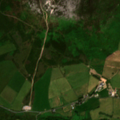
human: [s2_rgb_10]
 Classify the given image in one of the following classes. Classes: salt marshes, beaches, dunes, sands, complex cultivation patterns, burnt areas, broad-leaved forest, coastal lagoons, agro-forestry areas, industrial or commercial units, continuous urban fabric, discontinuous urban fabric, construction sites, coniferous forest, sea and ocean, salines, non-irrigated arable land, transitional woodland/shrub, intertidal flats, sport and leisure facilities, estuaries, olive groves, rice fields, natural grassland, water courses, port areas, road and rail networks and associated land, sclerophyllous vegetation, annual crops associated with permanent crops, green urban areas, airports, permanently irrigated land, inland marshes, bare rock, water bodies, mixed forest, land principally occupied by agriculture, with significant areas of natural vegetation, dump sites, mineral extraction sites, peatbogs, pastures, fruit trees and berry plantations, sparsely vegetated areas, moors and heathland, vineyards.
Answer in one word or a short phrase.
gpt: pastures, moors and heathland, sparsely vegetated areas